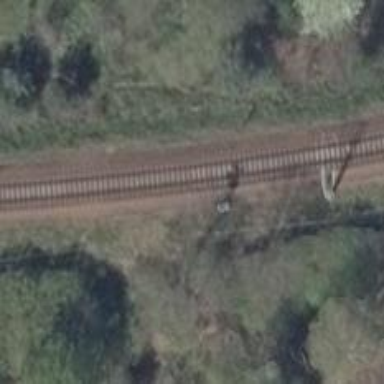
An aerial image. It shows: Railway track with contact lines for electrification.